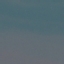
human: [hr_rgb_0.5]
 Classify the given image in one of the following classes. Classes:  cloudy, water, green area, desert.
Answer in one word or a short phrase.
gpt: water